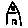
Label: house